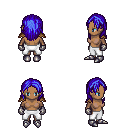
a pixel art fantasy rpg character, female body template, human, dark skin, leather shoulder armor, white pants, blue long hairstyle, metal gloves, metal boots, four views (front, back, left, right), 2x2 character sprite sheet, small pixel art, hard edges, no anti-aliasing